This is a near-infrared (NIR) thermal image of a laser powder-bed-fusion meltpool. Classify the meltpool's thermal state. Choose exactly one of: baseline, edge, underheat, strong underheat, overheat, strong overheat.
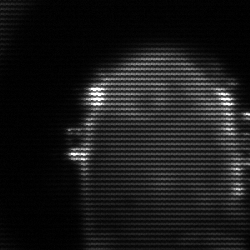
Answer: baseline